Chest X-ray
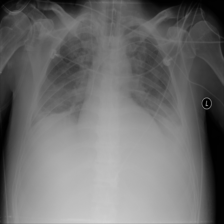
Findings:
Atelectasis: positive
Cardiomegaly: negative
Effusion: positive
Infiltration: negative
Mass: negative
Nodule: negative
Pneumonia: negative
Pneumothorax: negative
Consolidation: positive
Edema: negative
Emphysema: negative
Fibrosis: negative
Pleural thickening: negative
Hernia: negative